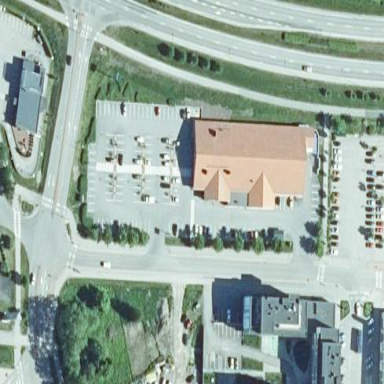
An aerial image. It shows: Commercial area.